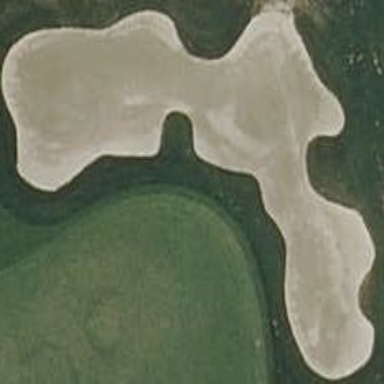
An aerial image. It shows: Sandy area is golf bunker.